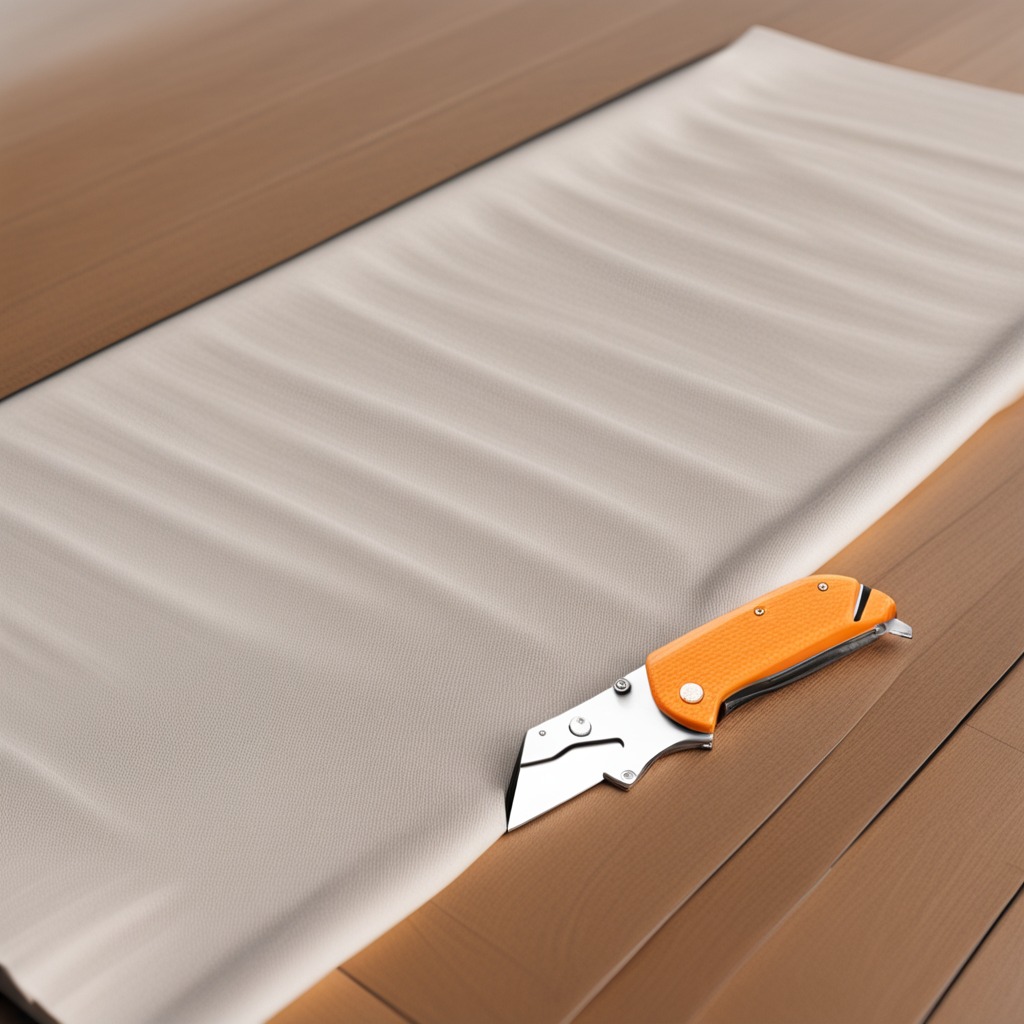
A utility knife lies on the wooden table in the outdoor workshop during daytime bright natural light soft shadows worn but beneath the cloth.